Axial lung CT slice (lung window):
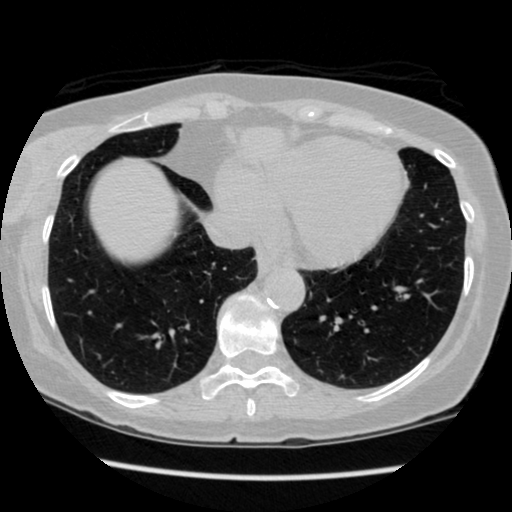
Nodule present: no